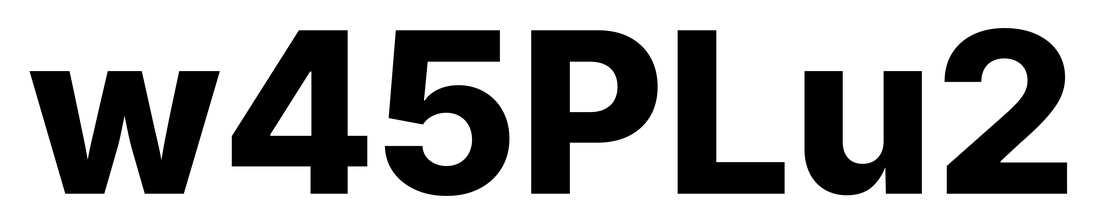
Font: Inter_ExtraBold